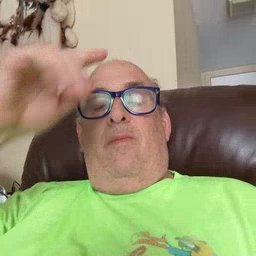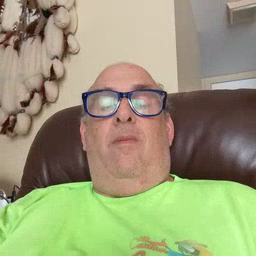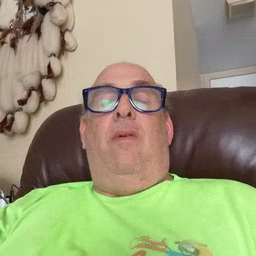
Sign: hat